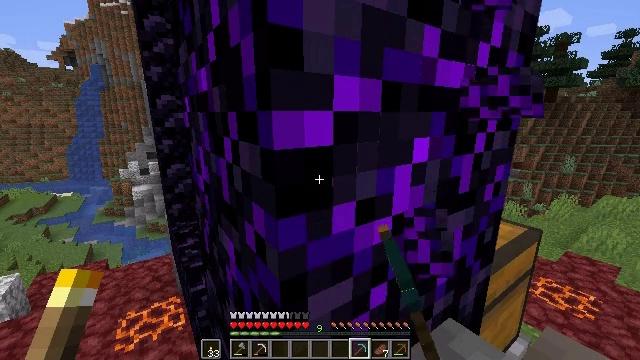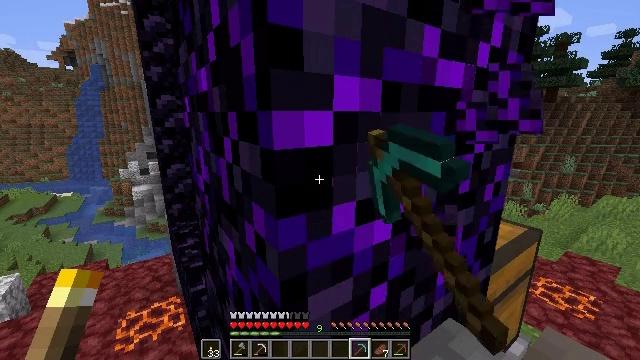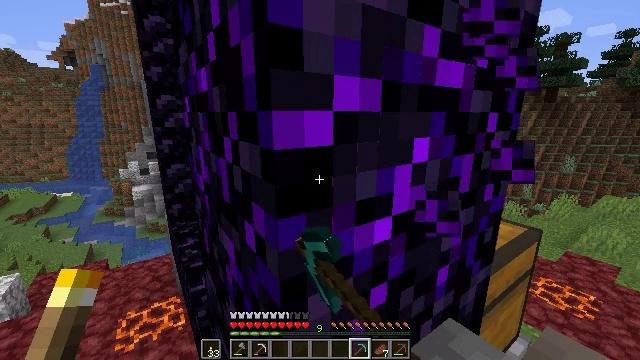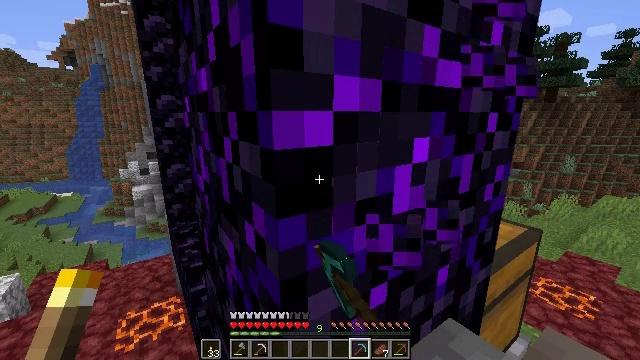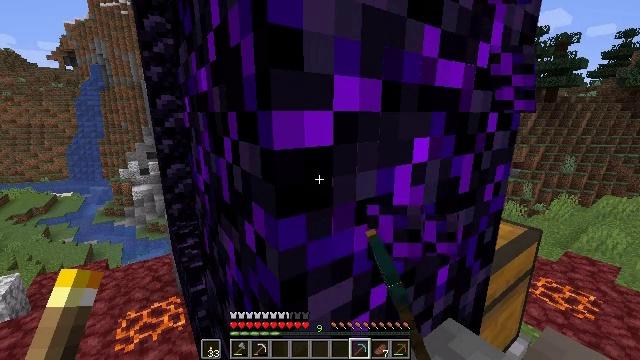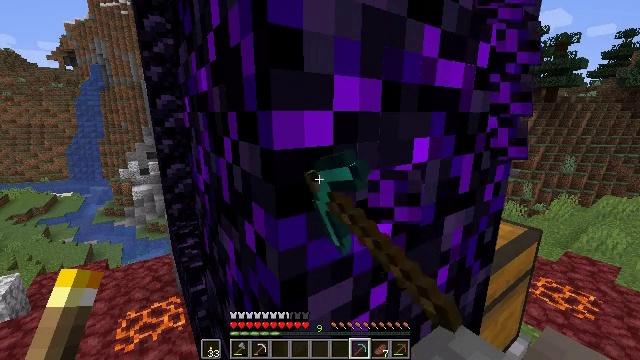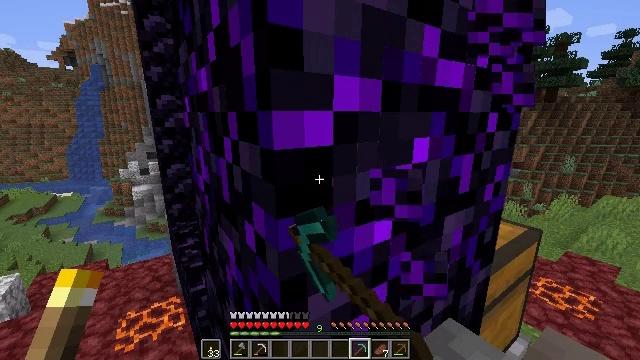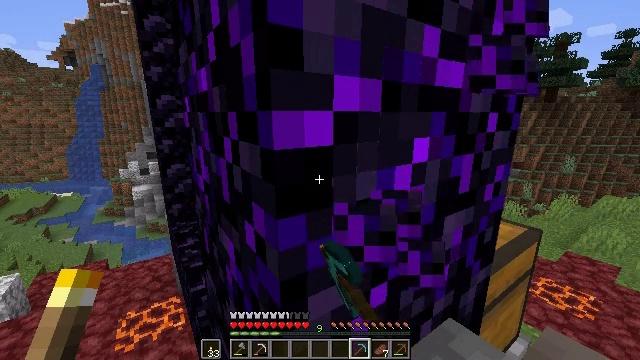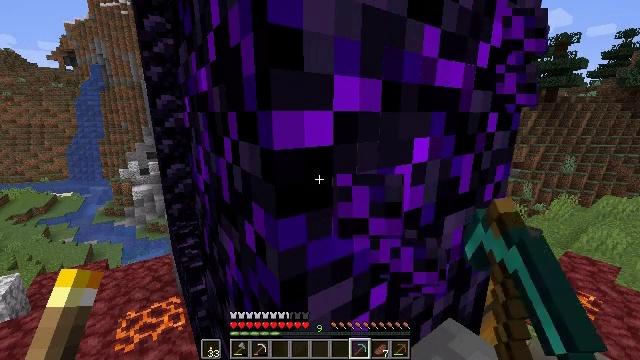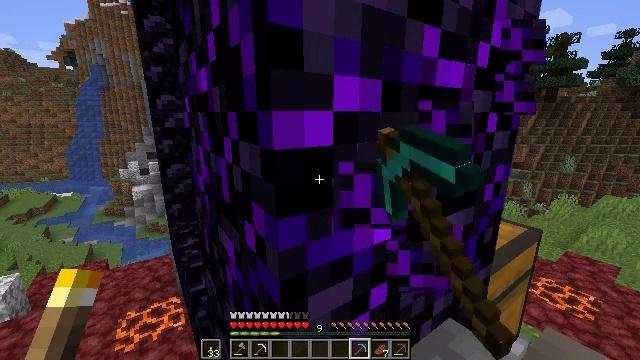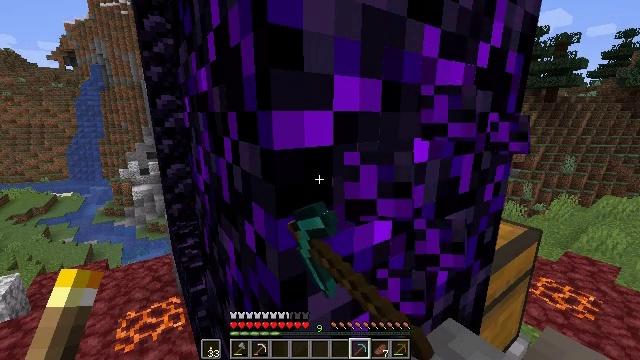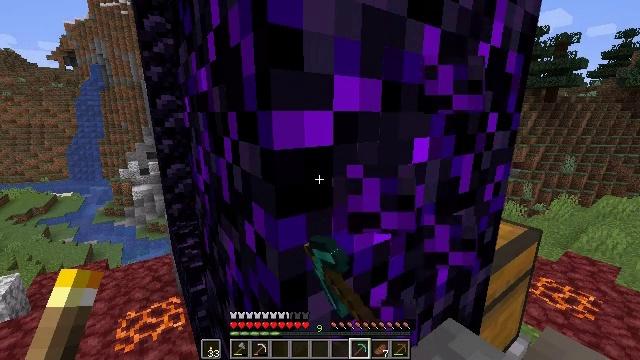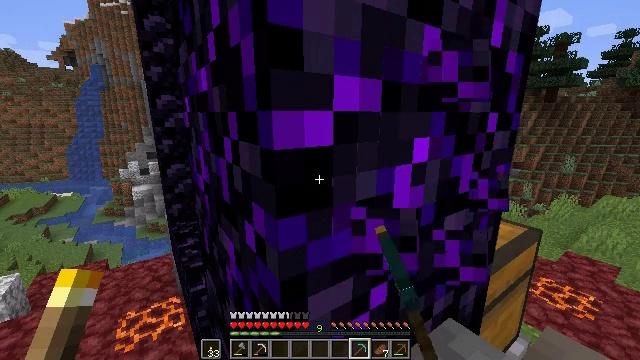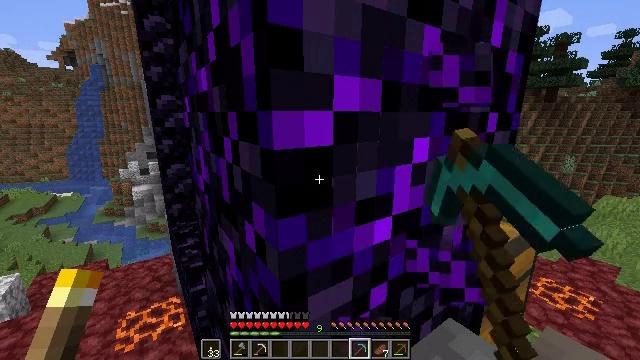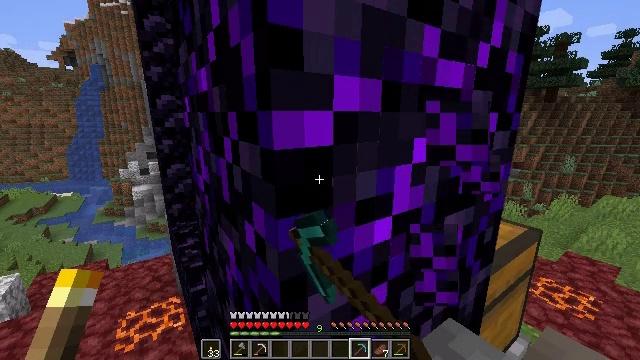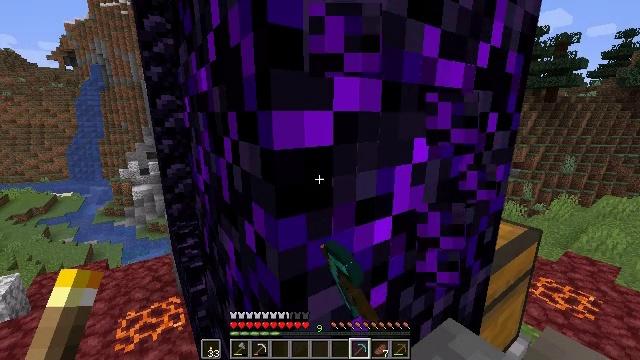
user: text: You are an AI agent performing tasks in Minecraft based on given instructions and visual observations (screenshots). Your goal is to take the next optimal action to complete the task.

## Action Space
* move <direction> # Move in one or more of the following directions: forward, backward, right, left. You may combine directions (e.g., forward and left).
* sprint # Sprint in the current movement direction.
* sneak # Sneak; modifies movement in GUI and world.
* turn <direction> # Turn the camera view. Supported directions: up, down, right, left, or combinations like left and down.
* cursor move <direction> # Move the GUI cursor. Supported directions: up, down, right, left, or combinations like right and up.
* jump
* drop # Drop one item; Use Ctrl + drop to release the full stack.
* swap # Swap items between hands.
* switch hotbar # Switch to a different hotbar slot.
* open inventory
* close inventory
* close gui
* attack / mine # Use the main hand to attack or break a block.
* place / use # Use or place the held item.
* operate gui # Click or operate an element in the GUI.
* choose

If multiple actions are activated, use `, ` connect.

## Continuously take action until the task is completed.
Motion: motion action
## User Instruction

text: Use a pickaxe to gather crying obsidian.
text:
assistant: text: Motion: attack / mine
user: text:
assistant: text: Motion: attack / mine
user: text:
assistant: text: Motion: attack / mine
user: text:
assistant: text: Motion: attack / mine
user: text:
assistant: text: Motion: attack / mine
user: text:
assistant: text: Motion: attack / mine
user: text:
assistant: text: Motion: attack / mine
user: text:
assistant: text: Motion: attack / mine
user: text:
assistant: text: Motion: attack / mine
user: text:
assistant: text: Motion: attack / mine
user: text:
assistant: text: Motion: attack / mine
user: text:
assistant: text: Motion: attack / mine
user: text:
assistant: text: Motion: attack / mine
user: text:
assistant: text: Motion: attack / mine
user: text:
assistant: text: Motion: attack / mine
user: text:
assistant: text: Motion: attack / mine
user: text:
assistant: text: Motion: attack / mine
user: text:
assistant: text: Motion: attack / mine
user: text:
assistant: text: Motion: attack / mine
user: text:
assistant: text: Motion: attack / mine
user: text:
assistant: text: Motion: attack / mine
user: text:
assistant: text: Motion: attack / mine
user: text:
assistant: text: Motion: attack / mine
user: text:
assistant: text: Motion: attack / mine
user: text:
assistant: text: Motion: attack / mine
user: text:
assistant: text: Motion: attack / mine
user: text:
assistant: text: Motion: attack / mine
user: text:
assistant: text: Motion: attack / mine
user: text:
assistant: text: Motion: attack / mine
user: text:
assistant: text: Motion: attack / mine